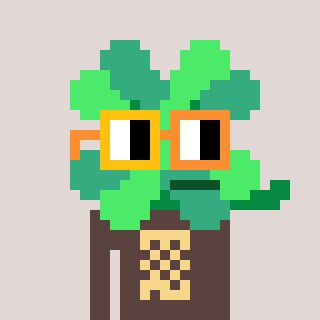
a pixel art character with square yellow and orange glasses, a clover-shaped head and a darkbrown-colored body on a warm background